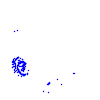
Particle: proton